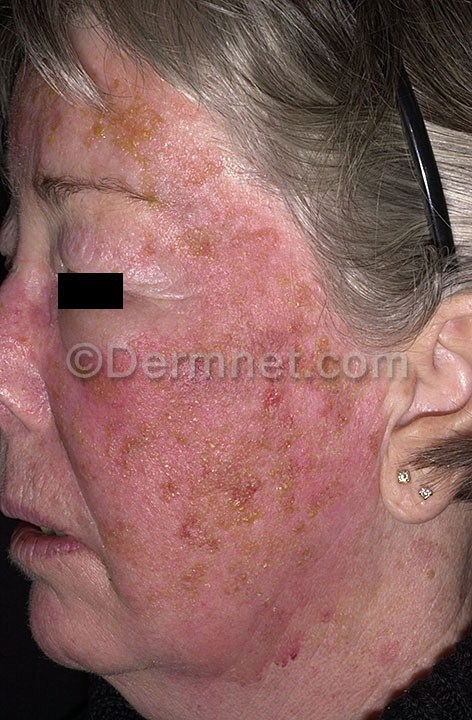
Disease: Actinic Keratosis Basal Cell Carcinoma and other Malignant Lesions